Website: slack
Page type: billing-address
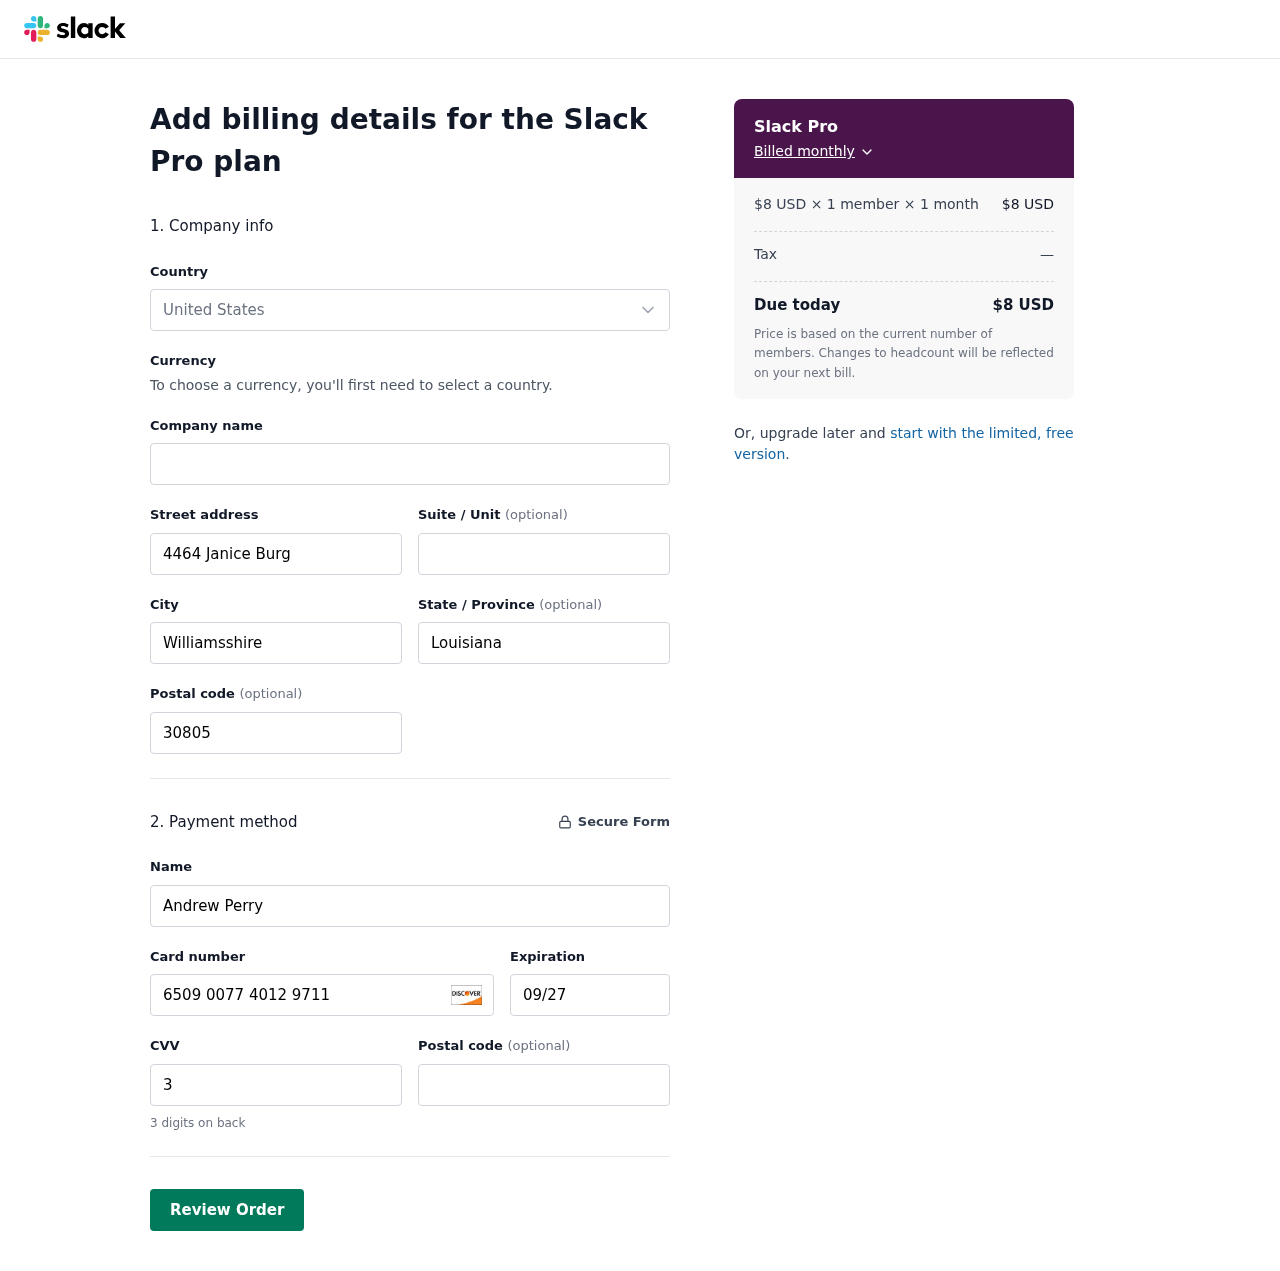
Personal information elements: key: PII_CARD_CVV
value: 332
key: PII_CARD_EXPIRY
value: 09/27
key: PII_CARD_NUMBER
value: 6509 0077 4012 9711
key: PII_CITY
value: Williamsshire
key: PII_COUNTRY
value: United States
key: PII_FULLNAME
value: Andrew Perry
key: PII_POSTCODE
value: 30805
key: PII_STATE
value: Louisiana
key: PII_STREET
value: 4464 Janice Burg
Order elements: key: ORDER_PLAN_PRICE
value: $8 USD
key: ORDER_NUM_MEMBERS
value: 1 member
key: ORDER_NUM_MONTHS
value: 1 month
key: ORDER_SUBTOTAL
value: $8 USD
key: ORDER_TAX
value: —
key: ORDER_TOTAL
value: $8 USD